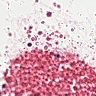
Metastatic tissue present: no